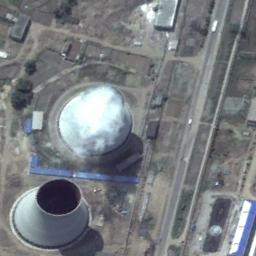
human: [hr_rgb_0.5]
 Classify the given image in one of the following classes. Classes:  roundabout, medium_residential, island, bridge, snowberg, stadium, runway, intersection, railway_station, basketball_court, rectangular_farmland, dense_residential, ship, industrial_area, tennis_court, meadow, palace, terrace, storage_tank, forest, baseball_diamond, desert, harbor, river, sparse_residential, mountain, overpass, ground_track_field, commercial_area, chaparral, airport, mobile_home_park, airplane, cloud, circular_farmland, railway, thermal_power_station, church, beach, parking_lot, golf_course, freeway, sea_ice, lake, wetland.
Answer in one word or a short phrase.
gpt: thermal_power_station